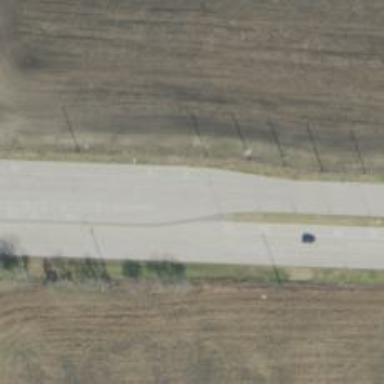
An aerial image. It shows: Secondary road.